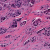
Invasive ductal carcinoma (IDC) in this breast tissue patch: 1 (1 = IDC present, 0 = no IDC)